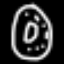
Label: donut